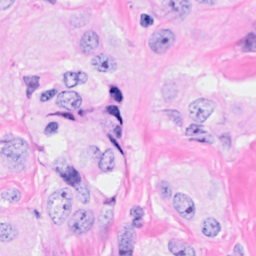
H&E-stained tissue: Breast